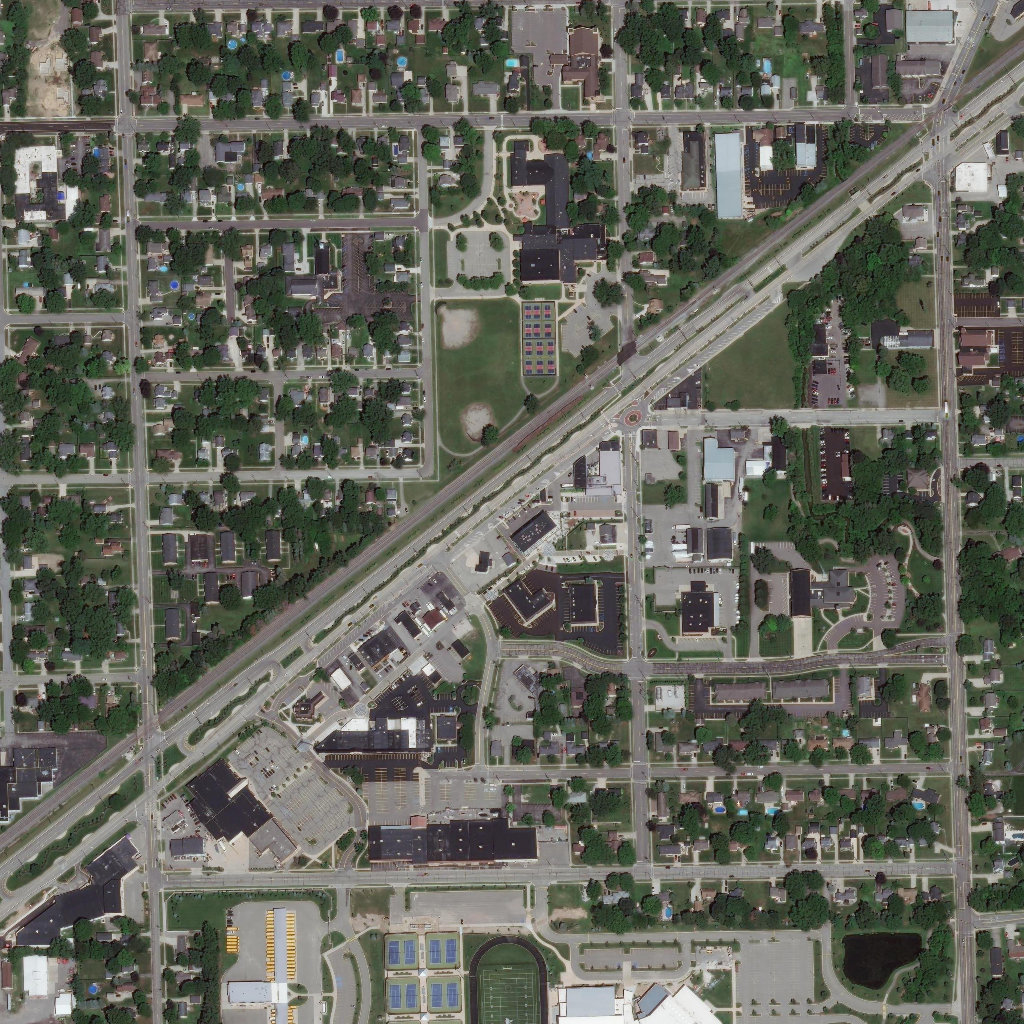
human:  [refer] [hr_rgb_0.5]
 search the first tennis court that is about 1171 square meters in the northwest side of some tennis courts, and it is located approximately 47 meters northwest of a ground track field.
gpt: <box>[[37, 90, 40, 94, 0]]</box>

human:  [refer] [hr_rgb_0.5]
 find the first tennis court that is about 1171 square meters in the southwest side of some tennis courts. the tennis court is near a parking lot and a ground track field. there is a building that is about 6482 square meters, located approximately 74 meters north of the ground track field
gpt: <box>[[38, 95, 41, 98, 0]]</box>

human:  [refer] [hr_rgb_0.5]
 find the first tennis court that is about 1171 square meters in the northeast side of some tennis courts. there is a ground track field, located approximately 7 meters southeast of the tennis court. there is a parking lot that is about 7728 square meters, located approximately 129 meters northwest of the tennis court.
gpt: <box>[[41, 90, 44, 94, 0]]</box>

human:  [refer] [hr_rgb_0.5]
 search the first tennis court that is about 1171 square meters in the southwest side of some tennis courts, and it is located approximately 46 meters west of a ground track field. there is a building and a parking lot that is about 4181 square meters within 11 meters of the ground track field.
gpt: <box>[[38, 95, 41, 98, 0]]</box>

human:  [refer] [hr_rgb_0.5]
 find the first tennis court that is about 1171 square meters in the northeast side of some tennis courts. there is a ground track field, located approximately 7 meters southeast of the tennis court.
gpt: <box>[[41, 90, 44, 94, 0]]</box>

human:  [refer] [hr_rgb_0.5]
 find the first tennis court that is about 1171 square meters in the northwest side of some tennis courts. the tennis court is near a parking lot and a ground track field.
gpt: <box>[[37, 90, 40, 94, 0]]</box>